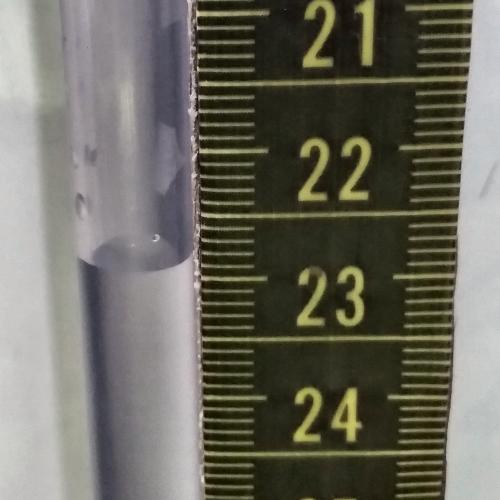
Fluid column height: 22.9 cm